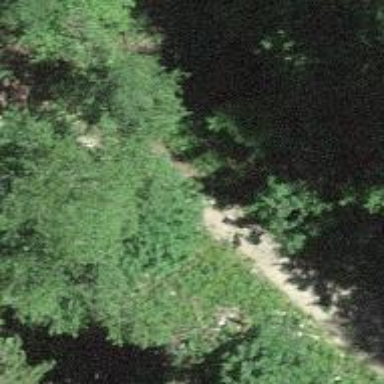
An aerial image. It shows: Unpaved track with grade4 tracktype.